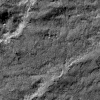
Atmospheric dust classification: not_dusty